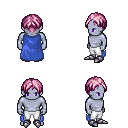
a pixel art fantasy rpg character, male body template, dark elf, purple skin, blue cape, white pants, pink parted hairstyle, metal boots, four views (front, back, left, right), 2x2 character sprite sheet, small pixel art, hard edges, no anti-aliasing